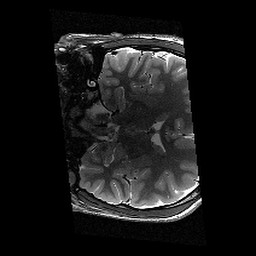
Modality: T2w
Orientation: coronal
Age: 13
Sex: male
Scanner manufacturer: siemens
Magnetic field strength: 3 T
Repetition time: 9.23 s
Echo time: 0.067 s